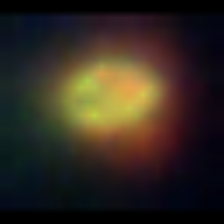
Taxon: NanoPlankton
Group: Other